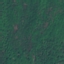
Land use / land cover class: Forest